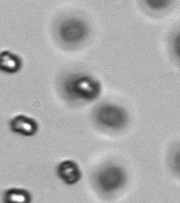
Label: Phaeocystis